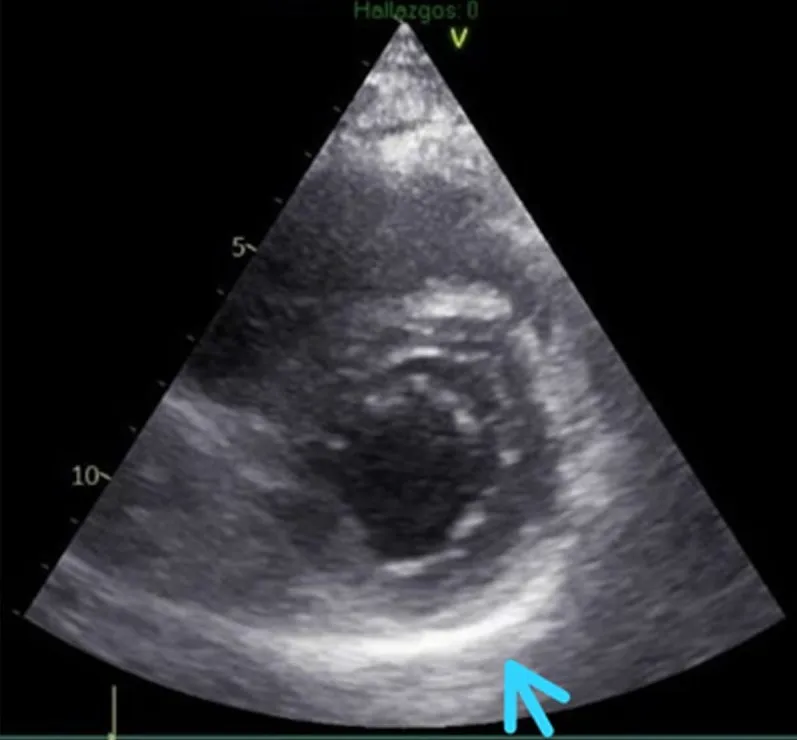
Echocardiogram of the short axis with thickening of the parietal pericardium.
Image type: radiology (ultrasound)